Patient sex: M
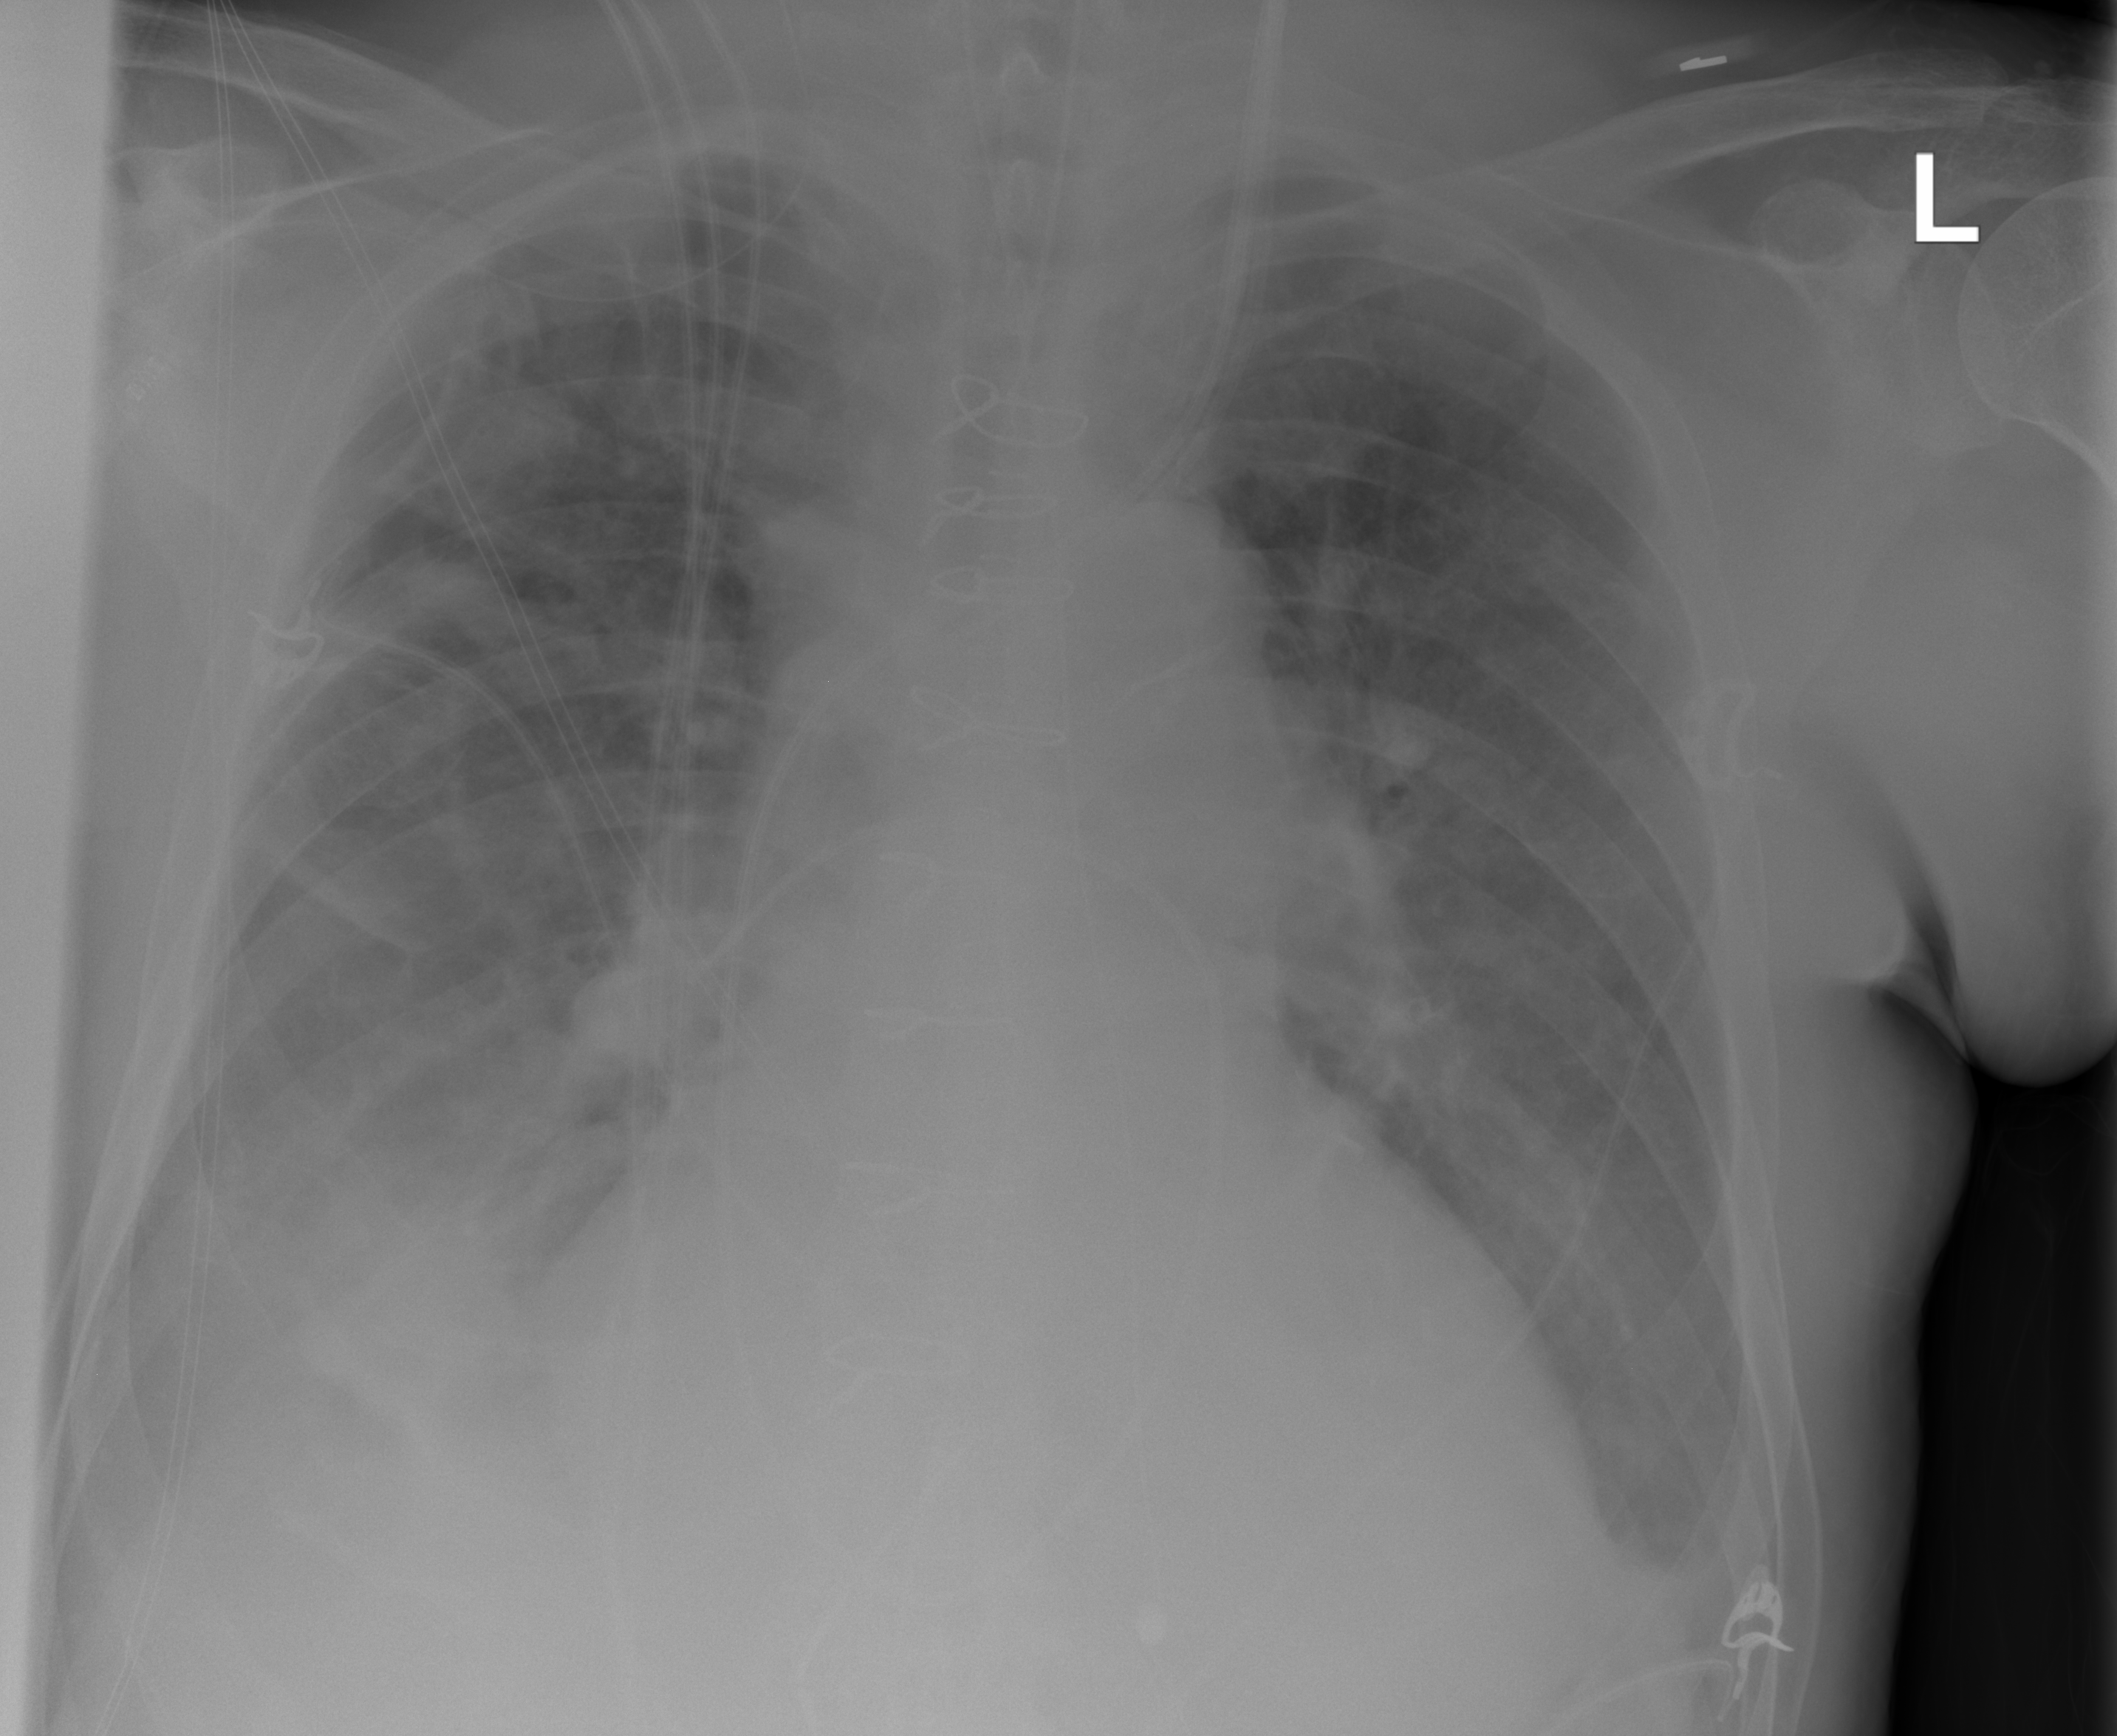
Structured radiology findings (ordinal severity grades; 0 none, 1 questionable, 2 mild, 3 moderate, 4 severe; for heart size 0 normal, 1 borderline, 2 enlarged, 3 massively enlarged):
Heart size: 2
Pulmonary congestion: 2
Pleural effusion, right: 3
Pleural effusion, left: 2
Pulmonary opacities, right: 2
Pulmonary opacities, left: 0
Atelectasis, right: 2
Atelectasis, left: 2